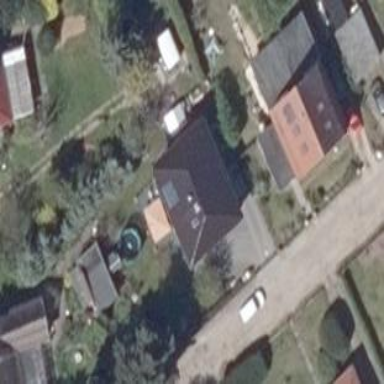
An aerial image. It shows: House with hipped roof.